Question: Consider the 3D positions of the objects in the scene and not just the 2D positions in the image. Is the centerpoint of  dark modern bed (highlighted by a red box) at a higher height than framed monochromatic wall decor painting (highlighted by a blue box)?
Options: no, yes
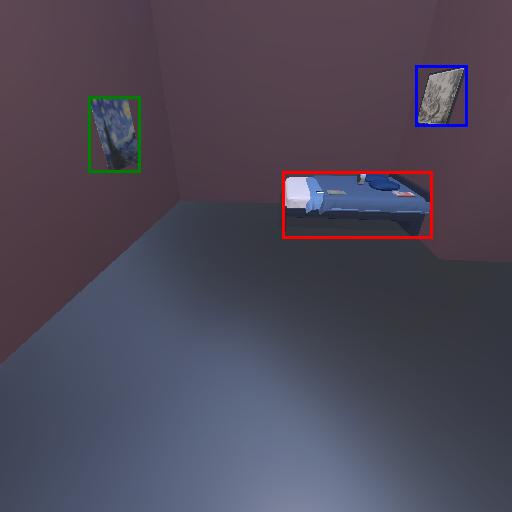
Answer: no